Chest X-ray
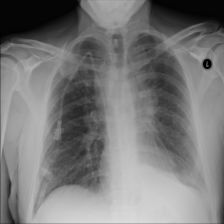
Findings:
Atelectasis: positive
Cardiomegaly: negative
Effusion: negative
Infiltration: negative
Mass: positive
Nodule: negative
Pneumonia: negative
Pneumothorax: negative
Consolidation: negative
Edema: negative
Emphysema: negative
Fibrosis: negative
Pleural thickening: negative
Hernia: negative